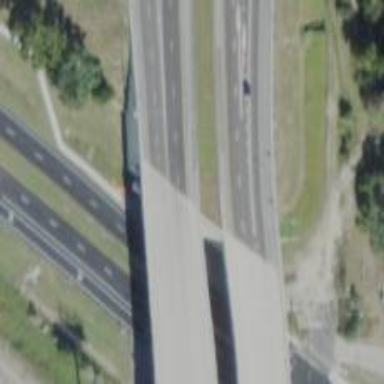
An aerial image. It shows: Motorway junction.